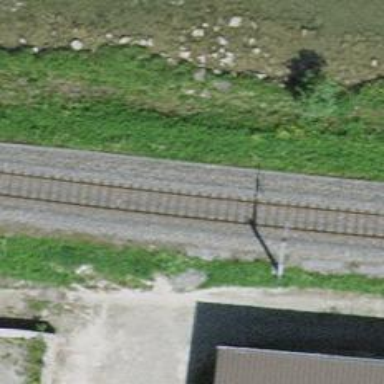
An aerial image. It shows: Single railway track with electrified contact line.